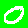
Digit: 0